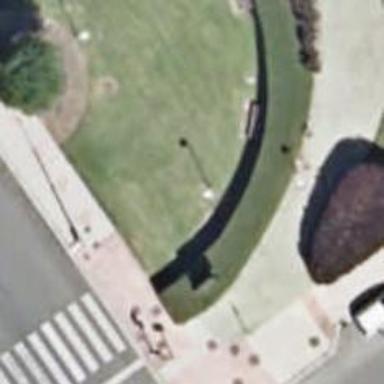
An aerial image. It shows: Brown bench.